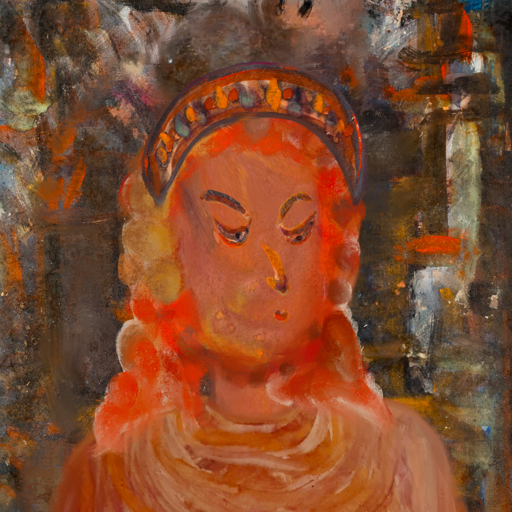
Background: GypsyQueen, Head And Neck Side: Mother_And_Son_Son, Face Side: Hypocrite, Bust: Pious_Lady, Hair Side: Rupkatha, Head Accessory: Hypocrite, Second Necklace: Blank, Necklace: Blank, Baby: Blank